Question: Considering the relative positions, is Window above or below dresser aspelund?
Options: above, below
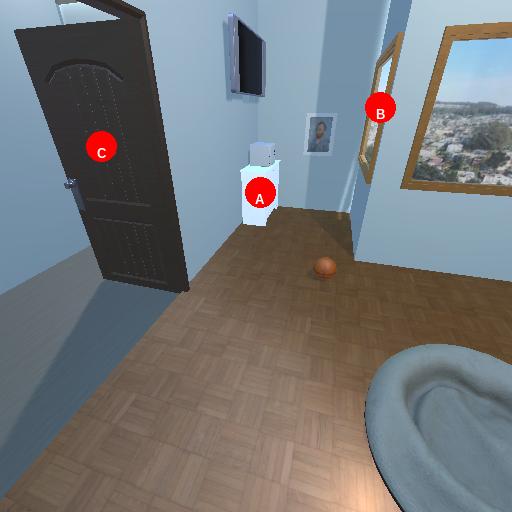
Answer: above